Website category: game
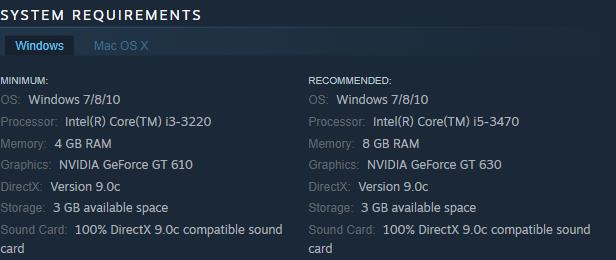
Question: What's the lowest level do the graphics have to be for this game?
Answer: NVIDIA GeForce GT 610

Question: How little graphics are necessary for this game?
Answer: NVIDIA GeForce GT 610

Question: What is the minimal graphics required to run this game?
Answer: NVIDIA GeForce GT 610

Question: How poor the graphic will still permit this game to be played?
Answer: NVIDIA GeForce GT 610

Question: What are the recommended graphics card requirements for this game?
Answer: NVIDIA GeForce GT 630

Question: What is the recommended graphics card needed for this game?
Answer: NVIDIA GeForce GT 630

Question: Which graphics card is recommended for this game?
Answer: NVIDIA GeForce GT 630

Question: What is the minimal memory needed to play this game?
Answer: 4 GB RAM

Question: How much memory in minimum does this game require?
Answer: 4 GB RAM

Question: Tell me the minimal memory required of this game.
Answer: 4 GB RAM

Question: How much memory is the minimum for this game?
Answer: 4 GB RAM

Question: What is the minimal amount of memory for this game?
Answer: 4 GB RAM

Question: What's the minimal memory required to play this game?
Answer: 4 GB RAM

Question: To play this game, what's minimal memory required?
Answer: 4 GB RAM

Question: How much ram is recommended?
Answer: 8 GB RAM

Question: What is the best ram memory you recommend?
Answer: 8 GB RAM

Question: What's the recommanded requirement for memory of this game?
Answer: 8 GB RAM

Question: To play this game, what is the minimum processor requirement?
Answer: Intel(R) Core(TM) i3-3220

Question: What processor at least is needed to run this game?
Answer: Intel(R) Core(TM) i3-3220

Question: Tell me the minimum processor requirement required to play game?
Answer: Intel(R) Core(TM) i3-3220

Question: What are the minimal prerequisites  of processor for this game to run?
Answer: Intel(R) Core(TM) i3-3220

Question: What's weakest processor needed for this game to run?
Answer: Intel(R) Core(TM) i3-3220

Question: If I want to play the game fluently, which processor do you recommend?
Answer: Intel(R) Core(TM) i5-3470

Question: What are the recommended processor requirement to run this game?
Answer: Intel(R) Core(TM) i5-3470

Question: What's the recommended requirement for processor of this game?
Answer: Intel(R) Core(TM) i5-3470

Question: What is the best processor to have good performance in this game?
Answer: Intel(R) Core(TM) i5-3470

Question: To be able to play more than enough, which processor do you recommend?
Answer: Intel(R) Core(TM) i5-3470